Aerial crown-view tile of a tropical tree (Barro Colorado Island, Panama), acquired 20250818:
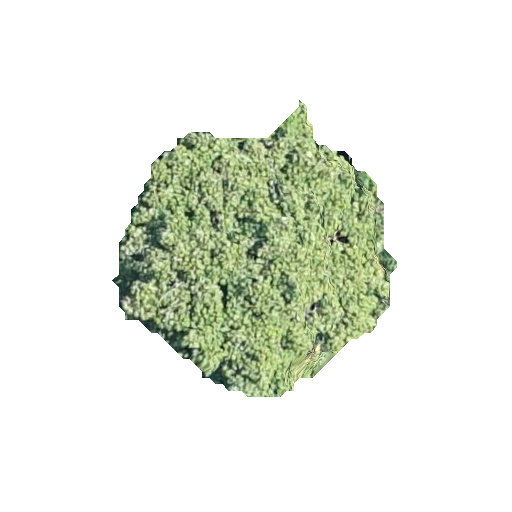
Species: Zanthoxylum ekmanii
GBIF accepted scientific name: Zanthoxylum ekmanii
Crown area: 79.417 m²